Question: with this code I get just a border:
'''
<shape
xmlns:android="http://schemas.android.com/apk/res/android"
android:shape="ring"
android:innerRadius="15dp"
android:thickness="2dp"
android:useLevel="false">
<solid android:color="#4d4d4d" />
</shape>
'''
how can I make a ring shape like below image :

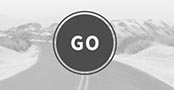
Answer: 2dp outer ring with a 2dp gap:
'''
<?xml version="1.0" encoding="utf-8"?>
<layer-list xmlns:android="http://schemas.android.com/apk/res/android">
<item
android:top="4dp"
android:right="4dp"
android:bottom="4dp"
android:left="4dp">
<shape
android:shape="oval">
<solid android:color="#4d4d4d" />
</shape>
</item>
<item>
<shape
android:shape="oval">
<stroke android:width="2dp"
android:color="#4d4d4d"/>
</shape>
</item>
</layer-list>
'''